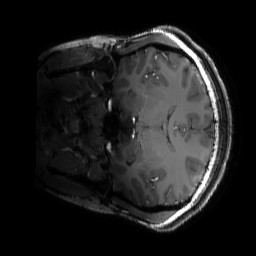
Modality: T1w
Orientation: coronal
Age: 24
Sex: female
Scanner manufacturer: siemens
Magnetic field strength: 6.98 T
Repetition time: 3 s
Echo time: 0.00388 s